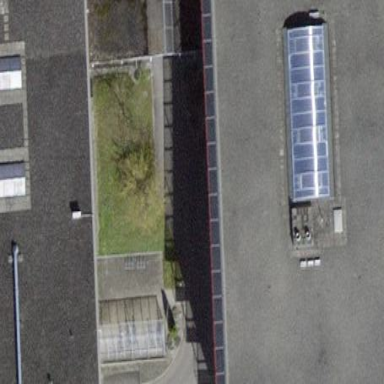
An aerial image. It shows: Office building with flat roof.